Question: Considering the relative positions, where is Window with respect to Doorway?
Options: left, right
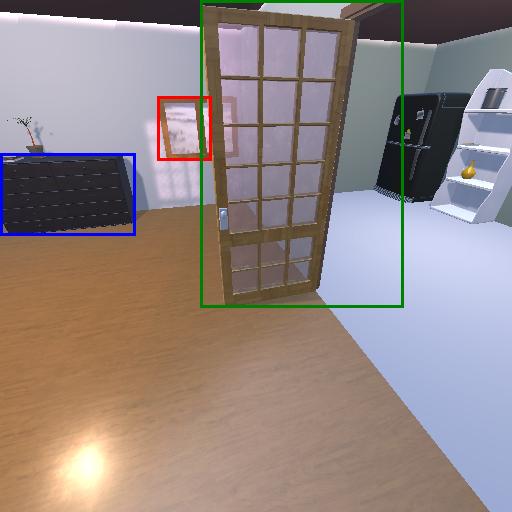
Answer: left